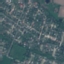
Land use / land cover: Residential